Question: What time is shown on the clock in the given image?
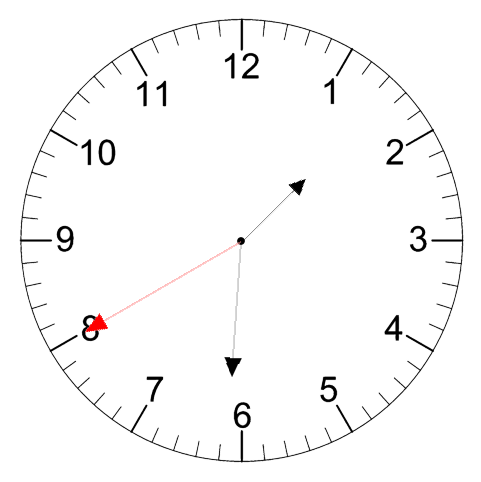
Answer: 01:30:40